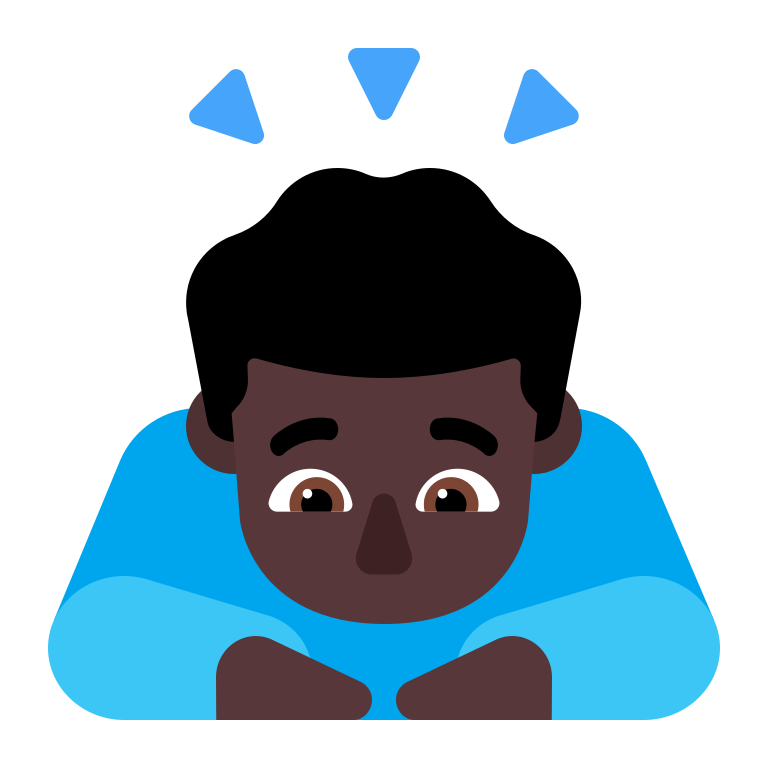
man bowing flat dark